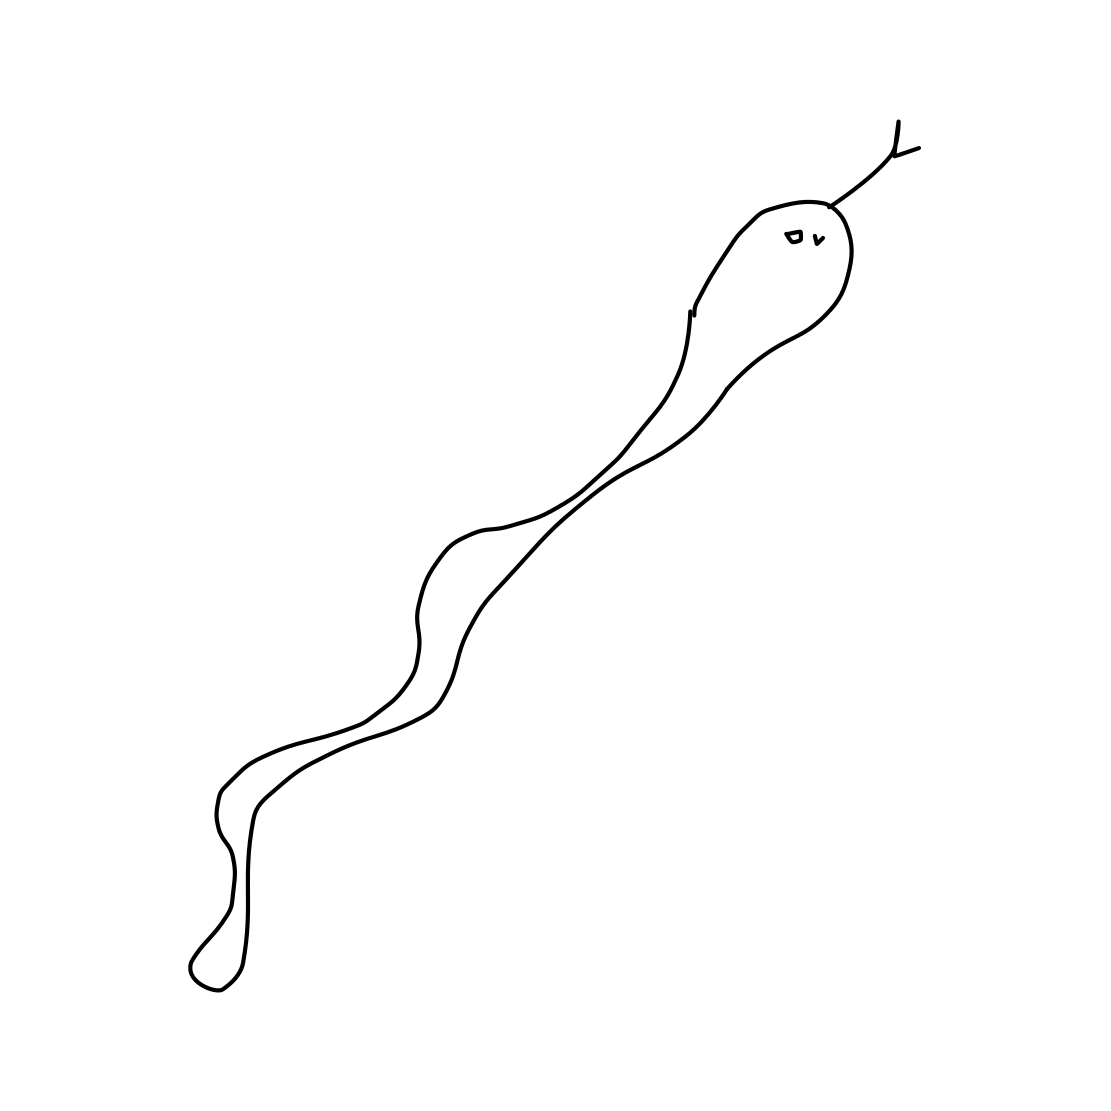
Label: snake